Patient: sex F, age 71
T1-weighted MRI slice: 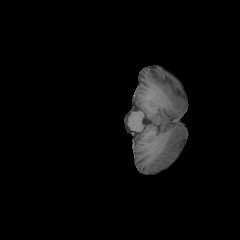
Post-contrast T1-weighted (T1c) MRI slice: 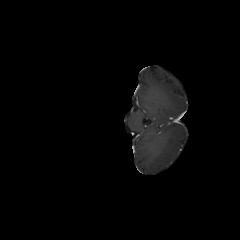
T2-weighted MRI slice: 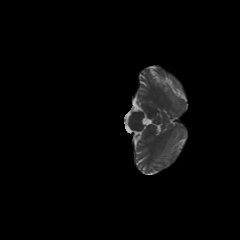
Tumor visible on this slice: no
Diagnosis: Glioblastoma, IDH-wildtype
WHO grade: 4